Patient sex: M
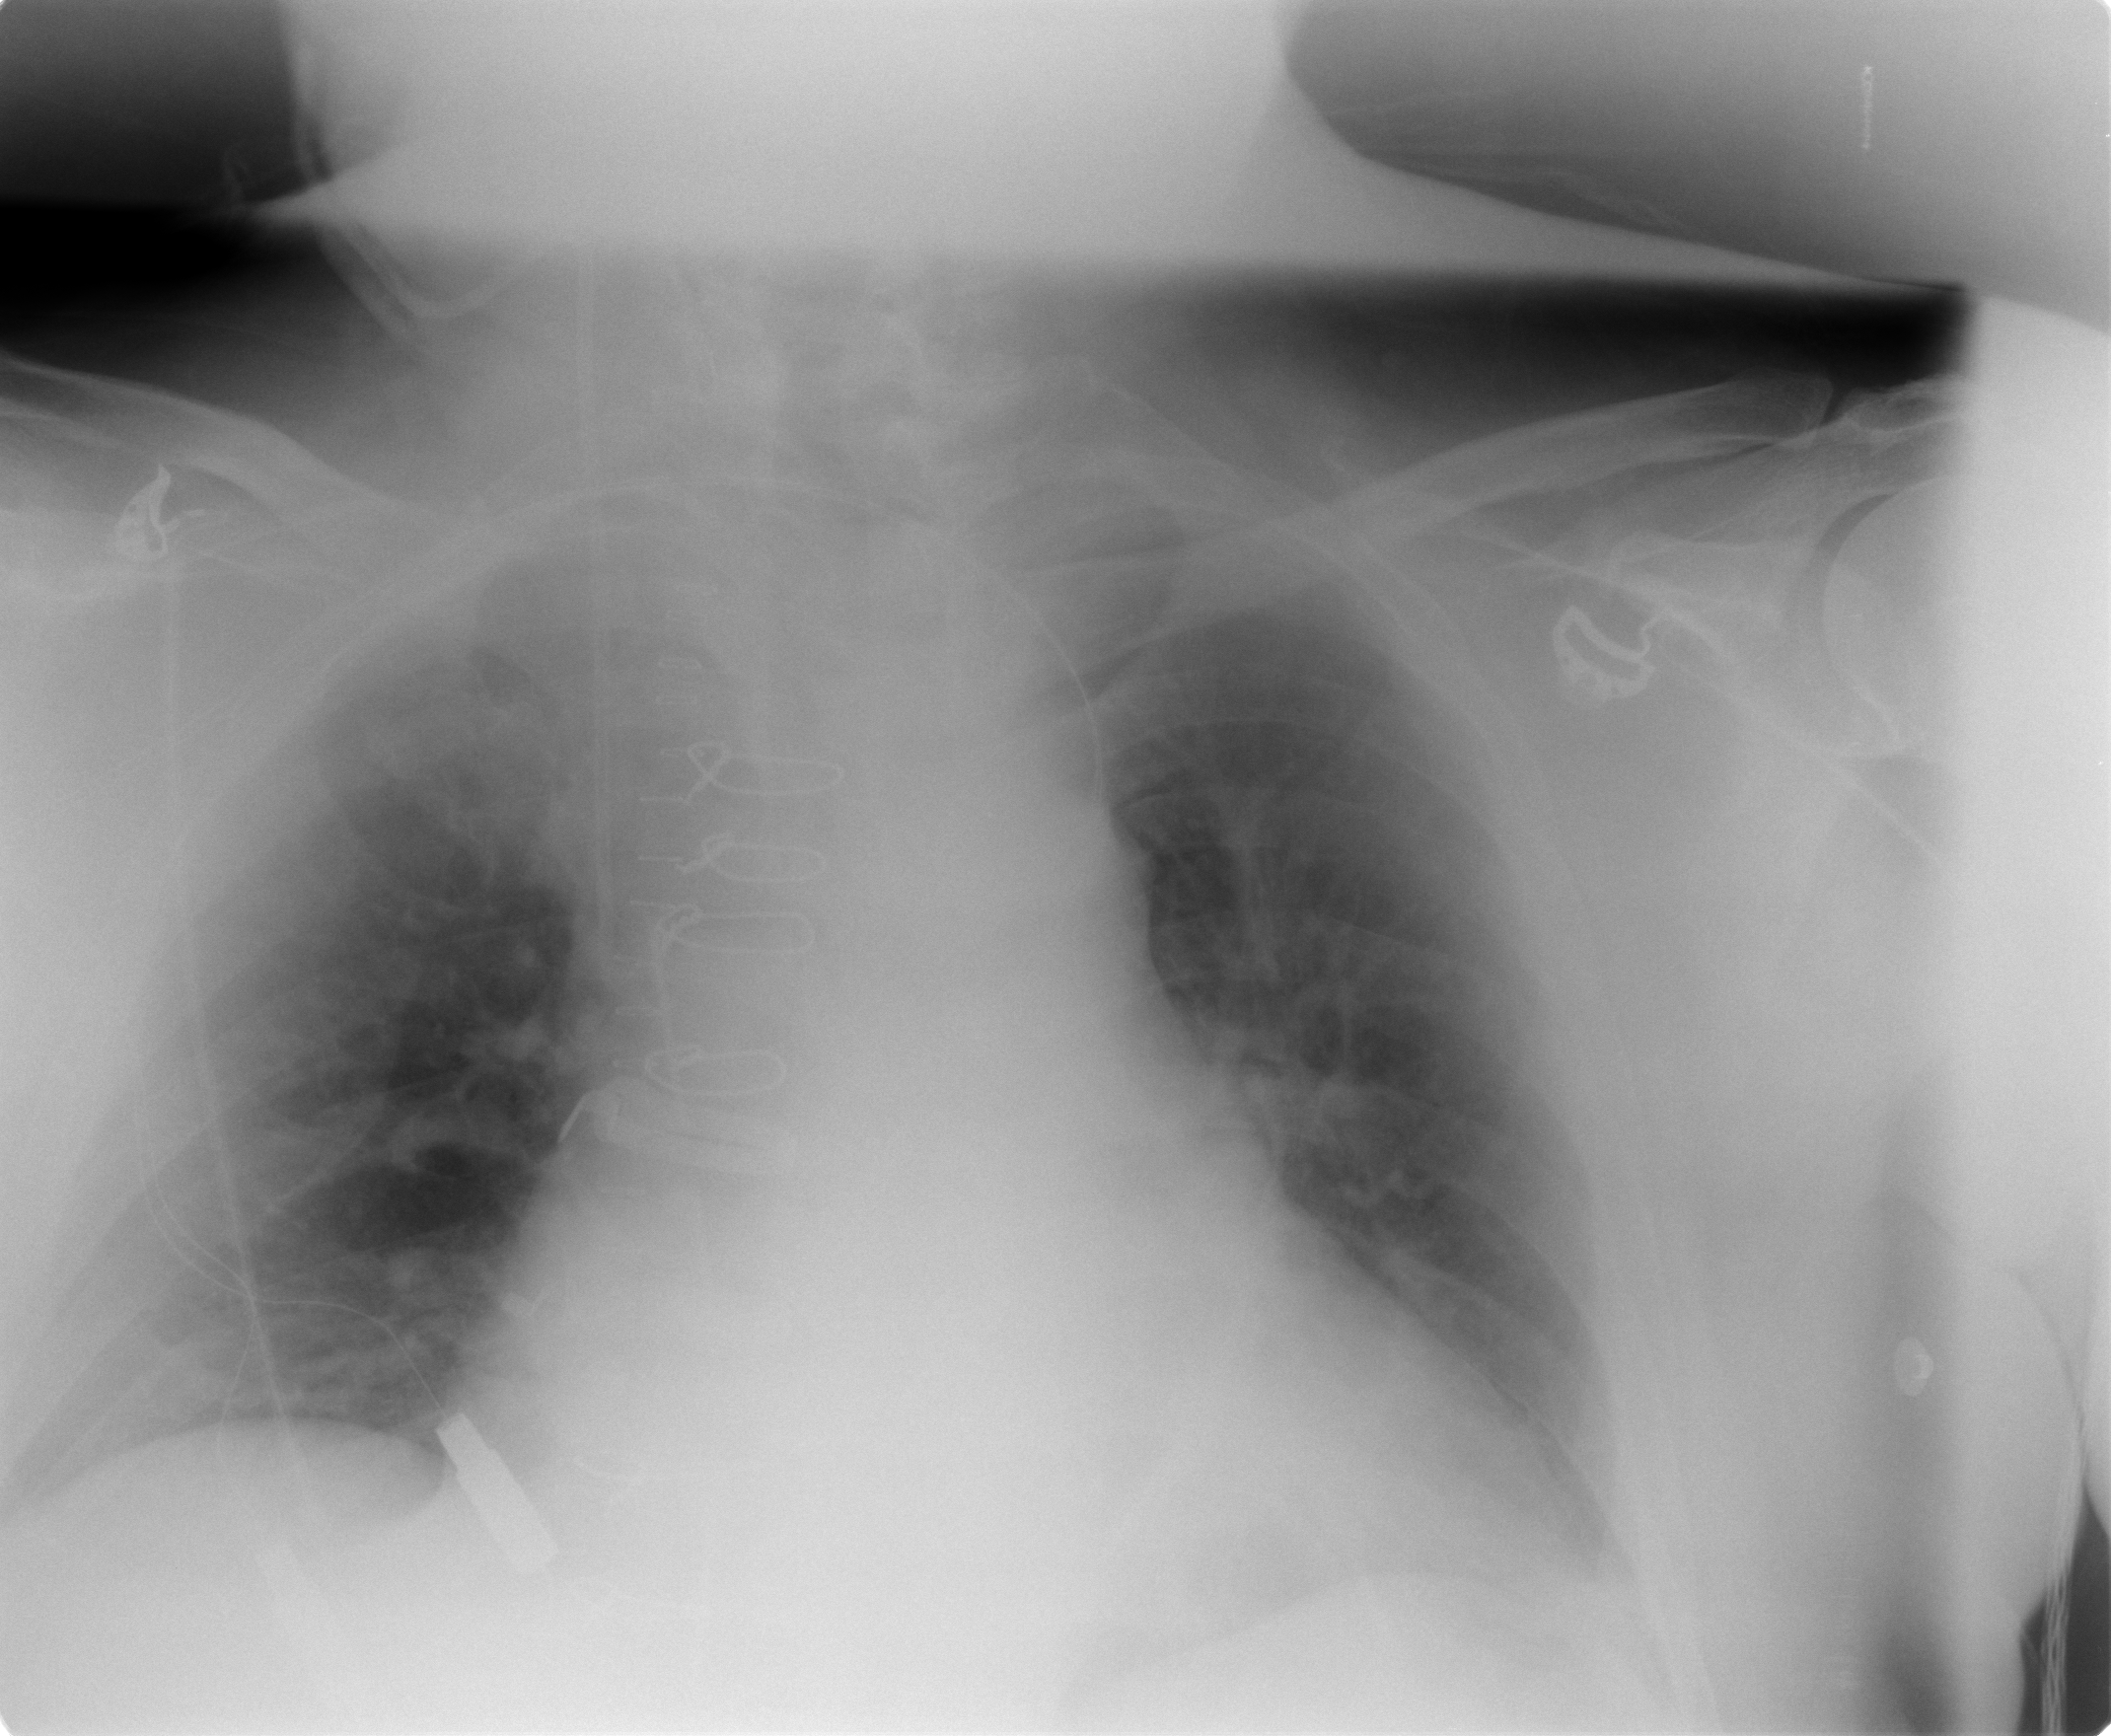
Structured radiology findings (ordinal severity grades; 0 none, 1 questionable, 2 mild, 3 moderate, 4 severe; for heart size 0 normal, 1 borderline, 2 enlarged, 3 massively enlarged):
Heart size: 2
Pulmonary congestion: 2
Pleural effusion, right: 0
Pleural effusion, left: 0
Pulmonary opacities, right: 0
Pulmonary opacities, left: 0
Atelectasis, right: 0
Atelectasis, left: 0